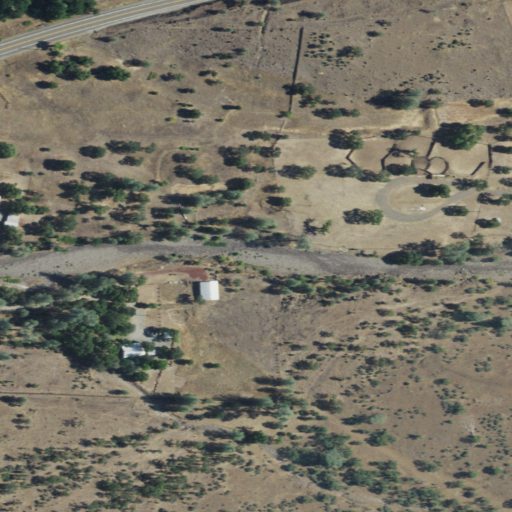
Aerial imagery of valley in California named De Haven Gulch containing shrub, grassland, open development, low intensity development, woody wetlands, and medium intensity development